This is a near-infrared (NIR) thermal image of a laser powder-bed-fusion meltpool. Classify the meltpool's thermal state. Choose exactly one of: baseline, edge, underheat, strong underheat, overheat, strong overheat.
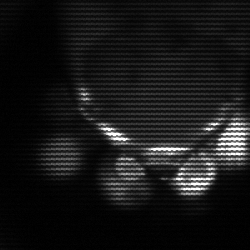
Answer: edge